Question: I have a query which I can only get working for the top record, however now I have to change it so it will produce a list of games to be dispatched.
At the moment it is based on 'User_ID = 1' but I need to be run for all 'user_ID'.
Anyone any idea how I could change this query?
This Query Should Produce a list of Users who are due a game along with the game they are due.
1. List the users that have not reached their game quota for that month based on the subscription package they have chosen and rental table
2. Compare this list of users to their favourites list and asign a game to them based on what game is their highest priority and by date.
3. The game or games selected must be in stock which needs compared to quantity levels in games table.
<URL>

The expected result from this sql Fiddle is:-
'''
Leona Hill Blur XBOX 360
Rodney Hill Blur XBOX 360
Gillian Hill Formal 1 PS3
Gillian Hill Need for Speed XBOX 360
'''
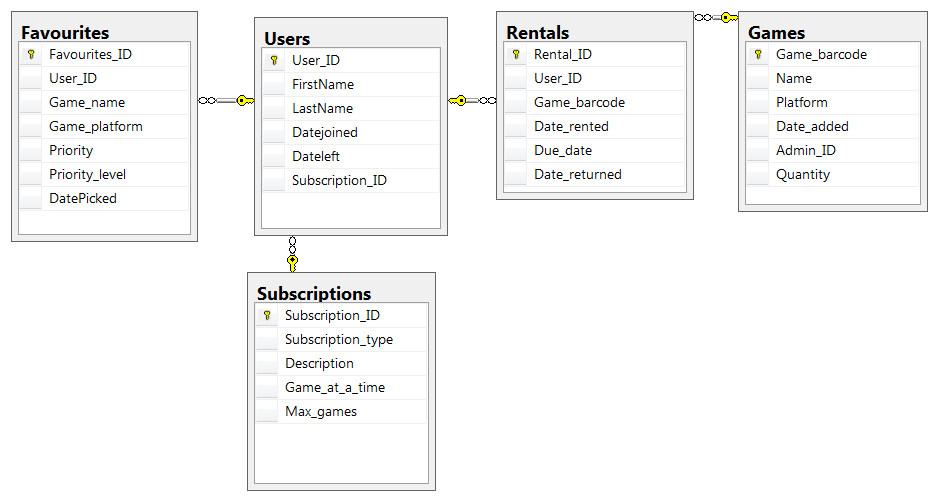
Answer: This is based on the data in the SQLFiddle - I notice there is no 'LASTNAME' column there.
Also, I'm still digesting if this is correct or not but please give it a look.
'''
/* Find the next games for a user to rent */
/* You cant do it in one swoop because each customers choice will affect the next one */
/* and you have to insert the result into the rentals in between. */
SELECT FIRSTNAME, GAME_NAME, GAME_PLATFORM
FROM [Games]
JOIN (SELECT [Favourites_ID], [User_ID], [Game_name], [Game_platform],
[Priority], [Priority_level], [DatePicked],
RANK() OVER (PARTITION BY [User_ID] ORDER BY [Priority], [DatePicked]) AS Rank
FROM Favourites) [Favourites]
ON [Favourites].[Game_name] = [Games].[Name]
JOIN [Users]
ON [Users].[User_ID] = [Favourites].[User_ID]
JOIN (SELECT [User_ID], MIN([RemainingRentable]) RemainingRentable FROM (
/* Remaining rentable at a time */
SELECT
[Subscriptions].[Game_at_a_time] - (
/* Number of games currently rented by the customer */
SELECT COUNT(*) AS [CurraentlyRented]
FROM [Rentals]
WHERE [Rentals].[Date_returned] IS NULL
AND [Users].[User_ID] = [Rentals].[User_ID]
) AS RemainingRentable,
[Users].[User_ID]
FROM [Users]
JOIN [Subscriptions]
ON [Users].[Subscription_ID] = [Subscriptions].[Subscription_ID]
UNION
/* Remaining rentable this month */
SELECT
[Subscriptions].[Max_games] - (
/* Number of total games rented by the customer this month */
SELECT COUNT(*) AS [RentedThisMonth]
FROM [Rentals]
WHERE MONTH([Rentals].[Date_rented]) = MONTH(GETDATE())
AND YEAR([Rentals].[Date_rented]) = MONTH(GETDATE())
AND [Users].[User_ID] = [Rentals].[User_ID]
) AS RemainingRentable,
[Users].[User_ID]
FROM [Users]
JOIN [Subscriptions]
ON [Users].[Subscription_ID] = [Subscriptions].[Subscription_ID] ) A
GROUP BY [User_ID]
) Rentability
ON [Rentability].[User_ID] = [Users].[User_ID]
WHERE
[Games].[Quantity] > (
/* Number of currently rented copies */
SELECT COUNT(*) FROM [Rentals]
WHERE [Games].[Game_barcode] = [Rentals].[Game_barcode]
AND [Rentals].[Date_returned] IS NULL
)
AND Rank <= RemainingRentable
GROUP BY FIRSTNAME, GAME_NAME, GAME_PLATFORM
'''